Question: What is the value of the measurement in the image?
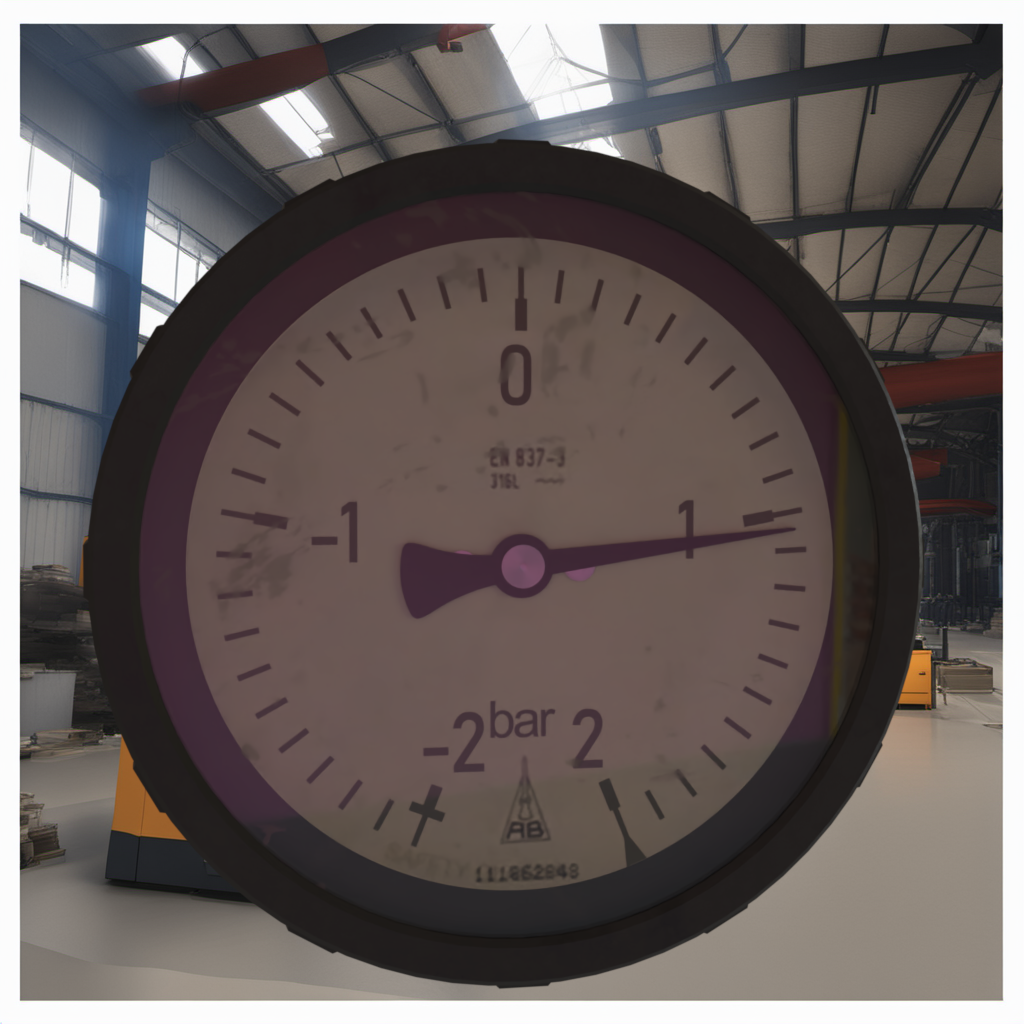
Answer: The result is 1.1
Question: What is the value range of this measurement?
Answer: The range is from -2 to 2
Question: What is the minimum and maximum value range of this measurement?
Answer: The minimum value is -2 and the maximum value is 2